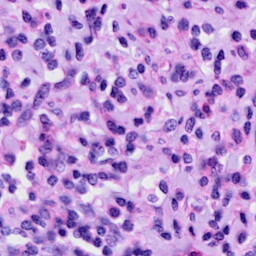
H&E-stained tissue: Cervix